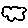
Label: cloud